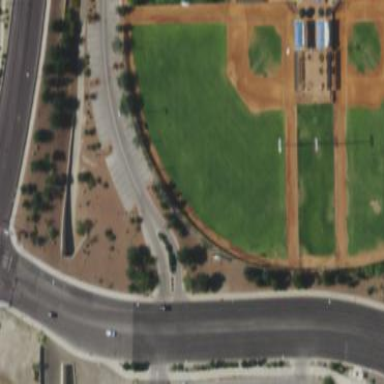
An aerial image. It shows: Baseball pitch for leisure and sports activities.